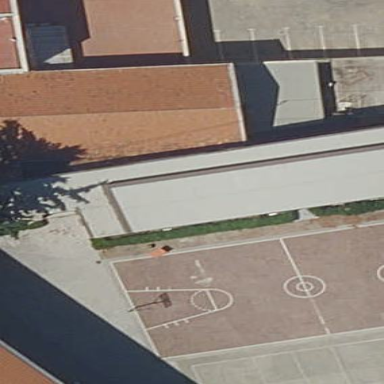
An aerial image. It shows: School building.